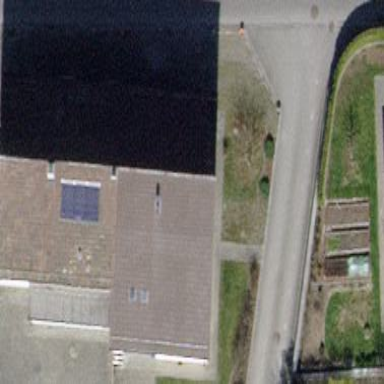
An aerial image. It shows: Semidetached house with gabled roof.